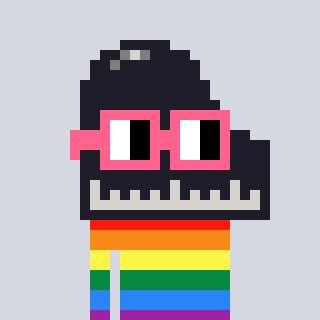
a pixel art character with square pink glasses, a piano-shaped head and a peachy-colored body on a cool background